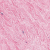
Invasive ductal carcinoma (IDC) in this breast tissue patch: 0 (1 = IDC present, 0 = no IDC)